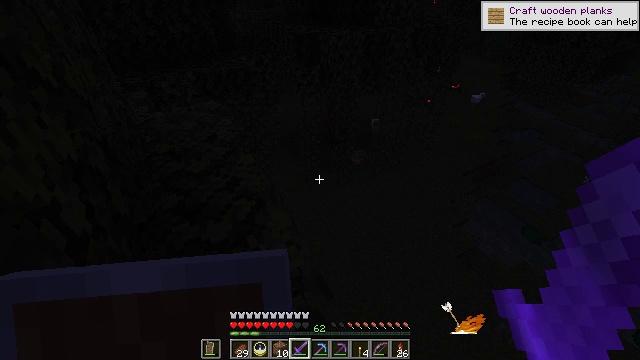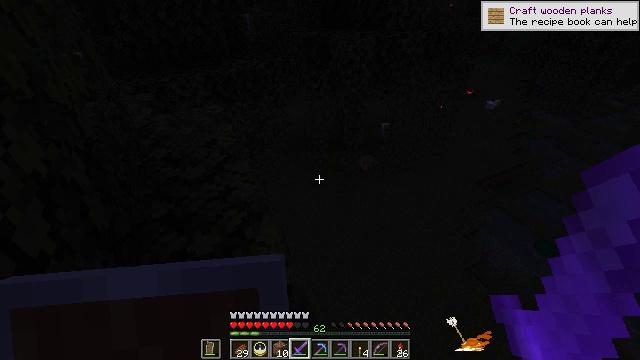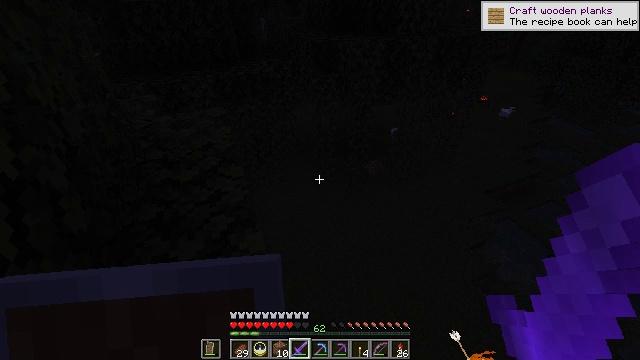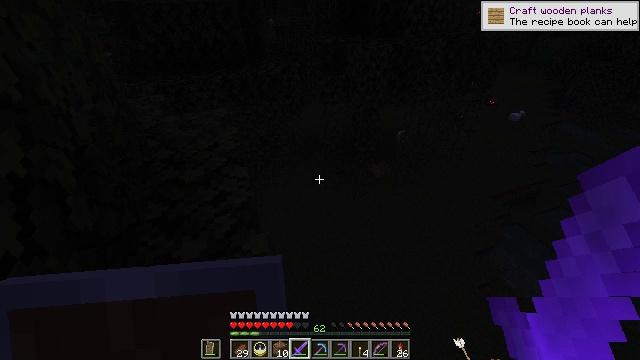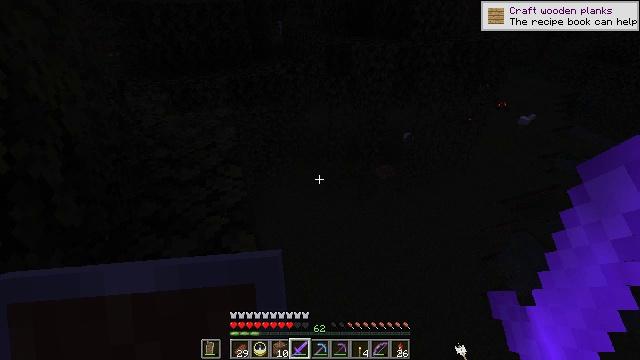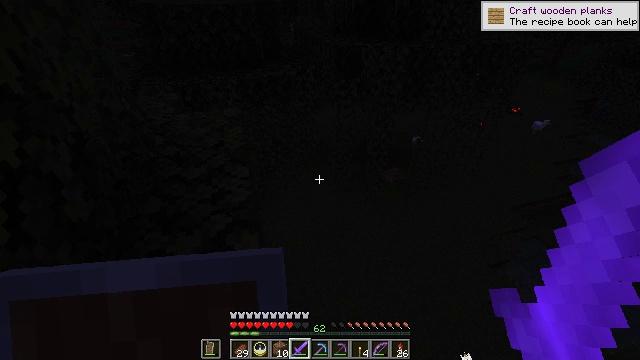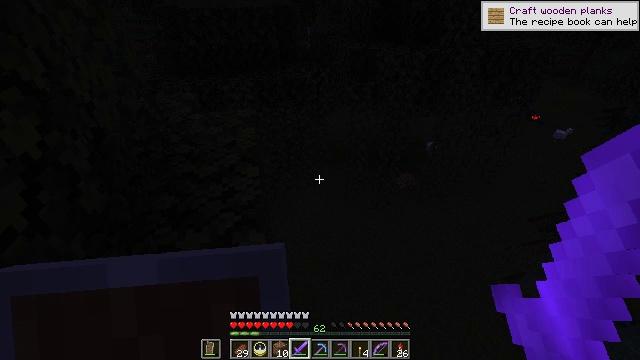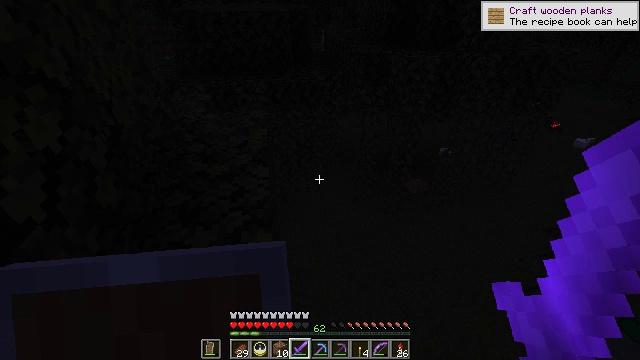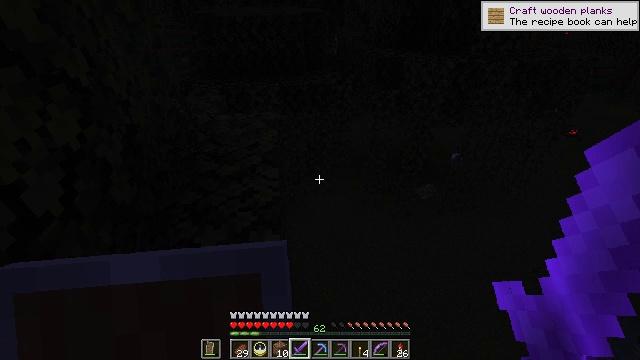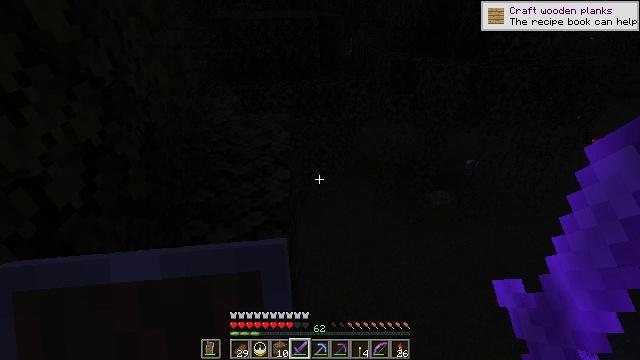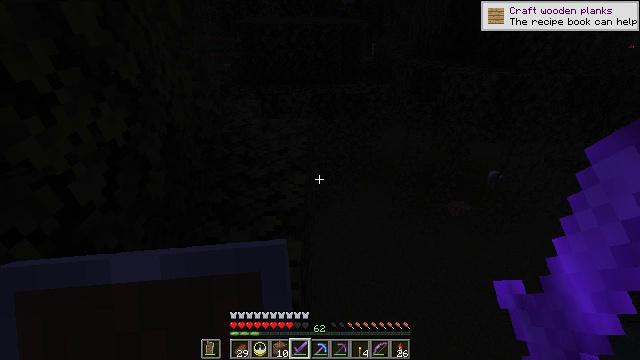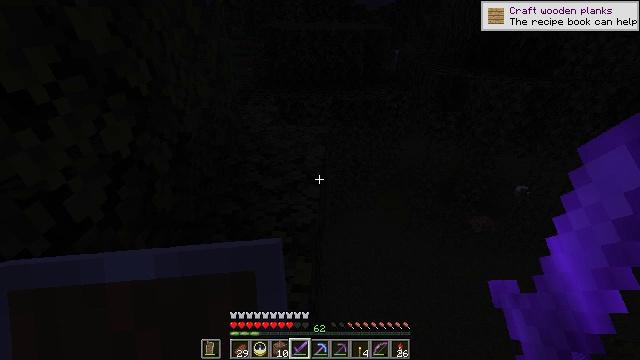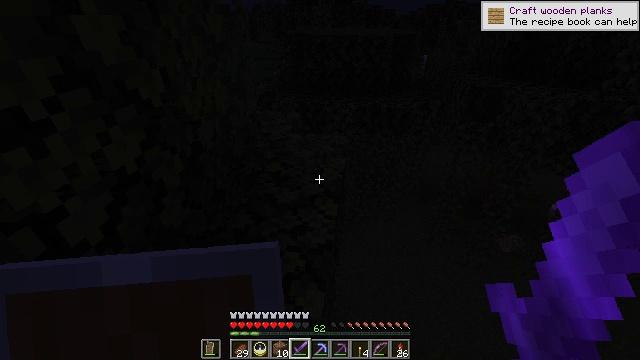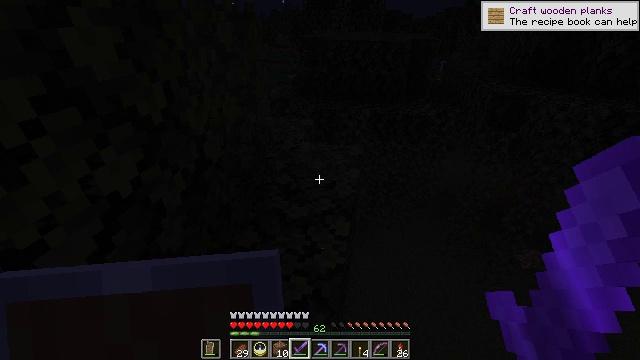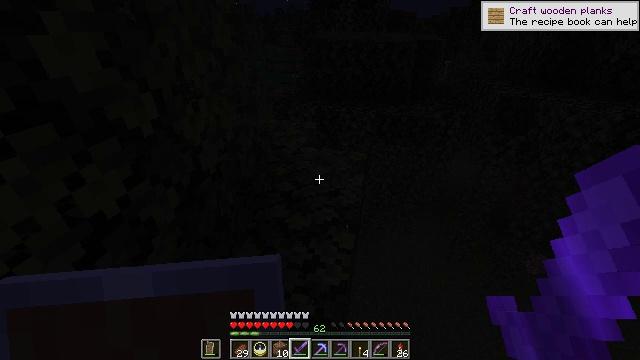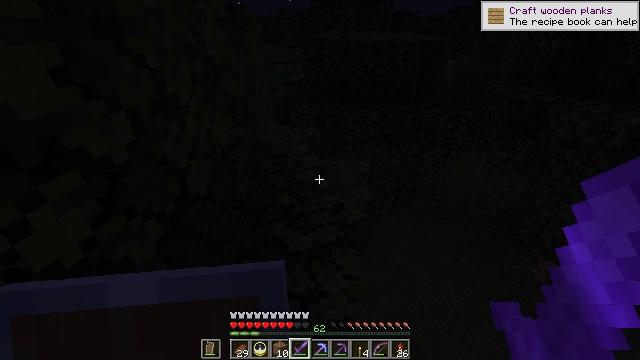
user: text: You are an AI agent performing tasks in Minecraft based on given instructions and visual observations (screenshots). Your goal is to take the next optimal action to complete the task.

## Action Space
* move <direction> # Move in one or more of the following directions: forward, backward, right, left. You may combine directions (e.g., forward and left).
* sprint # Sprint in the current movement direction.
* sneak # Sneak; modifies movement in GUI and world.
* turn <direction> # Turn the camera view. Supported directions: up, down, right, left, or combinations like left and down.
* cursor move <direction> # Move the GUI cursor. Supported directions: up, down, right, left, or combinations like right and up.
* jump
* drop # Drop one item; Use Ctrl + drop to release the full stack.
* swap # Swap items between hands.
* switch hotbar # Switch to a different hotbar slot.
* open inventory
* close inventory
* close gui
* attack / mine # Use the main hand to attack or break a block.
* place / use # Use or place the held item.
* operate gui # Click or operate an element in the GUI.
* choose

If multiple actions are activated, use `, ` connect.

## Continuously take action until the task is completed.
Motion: motion action
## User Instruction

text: Kill enemies.
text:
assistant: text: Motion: move forward and move right, turn left
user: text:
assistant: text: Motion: move right, turn left
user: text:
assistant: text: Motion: turn left
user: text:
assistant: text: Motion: turn left
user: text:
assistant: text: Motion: turn left
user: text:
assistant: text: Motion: turn left
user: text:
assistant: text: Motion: turn left
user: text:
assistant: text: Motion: turn left
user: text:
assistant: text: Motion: turn left
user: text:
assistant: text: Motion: move forward, turn left
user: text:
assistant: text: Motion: move forward, turn left
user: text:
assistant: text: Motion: move forward, turn left
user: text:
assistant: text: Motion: move forward, turn left
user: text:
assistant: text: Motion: move forward
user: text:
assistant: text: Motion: move forward
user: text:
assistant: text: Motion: move forward
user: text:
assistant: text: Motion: move forward and move left
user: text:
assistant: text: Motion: move forward and move left
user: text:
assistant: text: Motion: move forward and move left, turn right
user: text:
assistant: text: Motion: move forward, turn right
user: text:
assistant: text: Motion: move forward, turn right
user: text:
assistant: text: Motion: move forward, turn right
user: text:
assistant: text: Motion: turn right
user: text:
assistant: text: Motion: turn right
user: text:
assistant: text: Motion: turn right
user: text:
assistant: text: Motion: turn right
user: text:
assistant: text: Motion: turn right
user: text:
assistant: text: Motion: no_op
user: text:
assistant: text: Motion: no_op
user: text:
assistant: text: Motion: no_op